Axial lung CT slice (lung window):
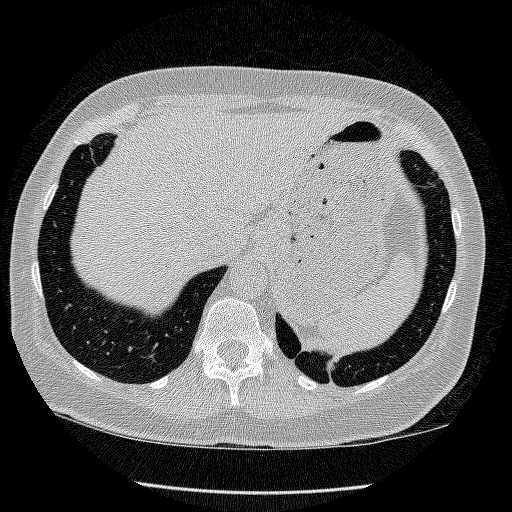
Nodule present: no